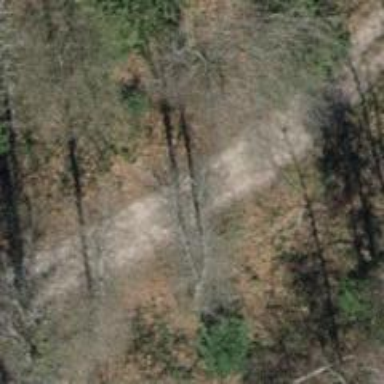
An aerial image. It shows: Gravel track with grade3 tracktype.